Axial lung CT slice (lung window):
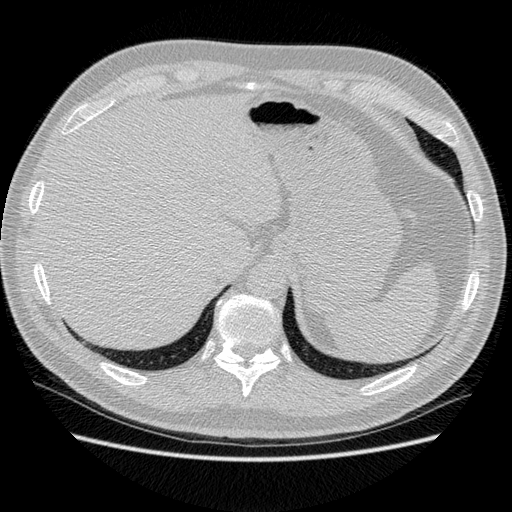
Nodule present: no